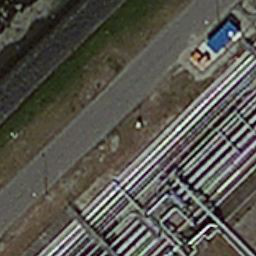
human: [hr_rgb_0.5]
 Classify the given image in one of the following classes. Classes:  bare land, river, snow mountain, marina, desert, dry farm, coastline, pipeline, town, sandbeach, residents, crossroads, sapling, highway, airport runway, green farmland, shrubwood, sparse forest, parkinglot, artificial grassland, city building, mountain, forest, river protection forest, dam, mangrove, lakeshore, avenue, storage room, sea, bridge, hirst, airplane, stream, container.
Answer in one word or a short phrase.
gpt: pipeline